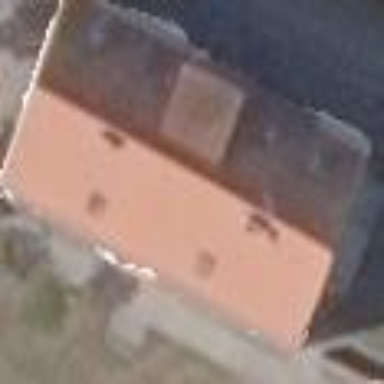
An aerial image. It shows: Residential building.